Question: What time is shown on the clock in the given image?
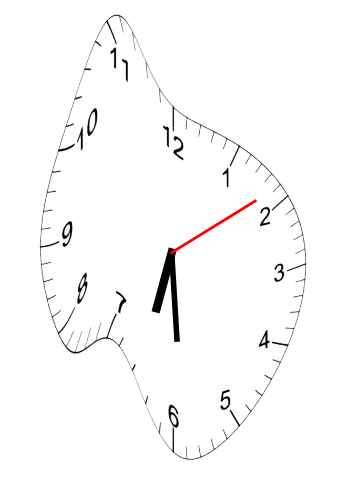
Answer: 06:29:09